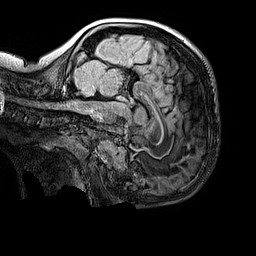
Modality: FLAIR
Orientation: sagittal
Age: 10
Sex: male
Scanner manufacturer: siemens
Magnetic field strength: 3 T
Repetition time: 5 s
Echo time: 0.388 s